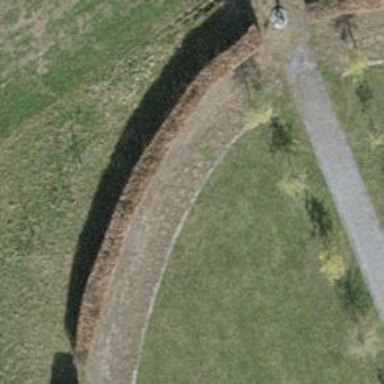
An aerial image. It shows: Hedge acting as barrier.